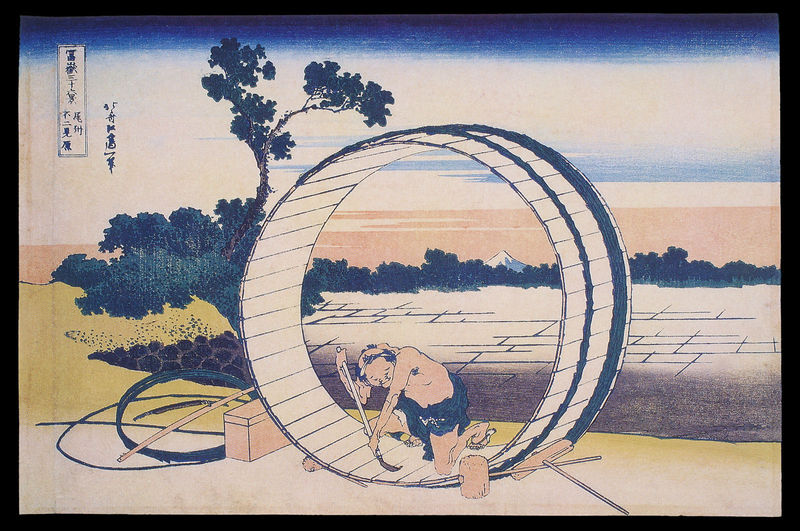
Titel: 36 Ansichten des Fuji
Künstler: Katsushika Hokusai
Institution: Honolulu, Honolulu Academy of Arts
Schlagwörter: baum, berg, blau, himmel, mann, bäume, landschaft, sand, holz, zimmer, steine, felder, busch, schleifen, arbeit, kreis, holzschnitt, japan, schrift, strand, arbeiten, rad, besen, bretter, japanisch, schriftzeichen, bauer, fugen, vulkan, fass, pinsel, trommel, handwerker, werkzeug, hammer, platten, reifen, bauen, streichen, dauben, blanken, edo, laufrad, pinseln, böttcher, fujiama, hokusai, reisfelder, rollbild, küfner, ado